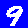
Digit: 9